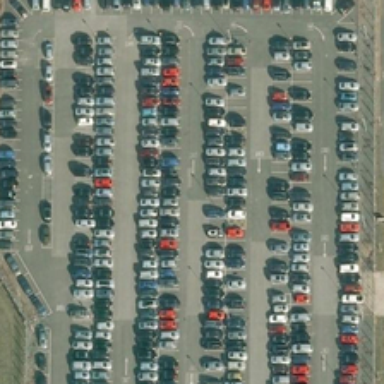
Many cars are parked orderly in a parking lot near a road .